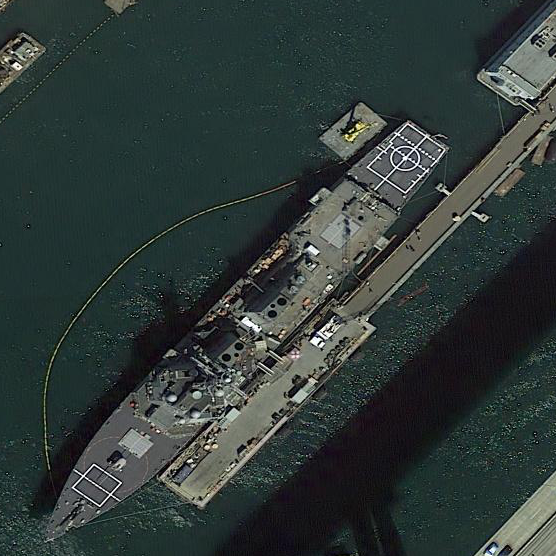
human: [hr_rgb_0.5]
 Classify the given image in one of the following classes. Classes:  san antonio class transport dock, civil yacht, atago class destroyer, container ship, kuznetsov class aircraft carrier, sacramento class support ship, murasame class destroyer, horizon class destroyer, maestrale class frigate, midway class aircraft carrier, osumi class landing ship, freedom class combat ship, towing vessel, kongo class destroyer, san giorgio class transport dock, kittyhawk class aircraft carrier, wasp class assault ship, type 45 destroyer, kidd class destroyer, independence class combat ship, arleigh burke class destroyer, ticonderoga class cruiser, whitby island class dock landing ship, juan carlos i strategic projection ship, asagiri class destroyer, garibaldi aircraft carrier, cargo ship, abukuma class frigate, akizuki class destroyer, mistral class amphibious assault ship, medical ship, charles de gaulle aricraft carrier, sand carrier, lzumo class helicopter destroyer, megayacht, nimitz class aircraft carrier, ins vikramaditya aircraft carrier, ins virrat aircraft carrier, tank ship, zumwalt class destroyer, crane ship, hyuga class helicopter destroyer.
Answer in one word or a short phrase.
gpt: Arleigh Burke class destroyer